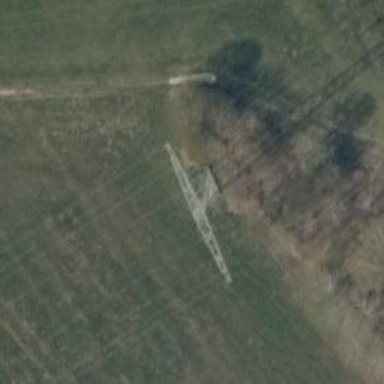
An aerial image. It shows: Power tower.